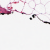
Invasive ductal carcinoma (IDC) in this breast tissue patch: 0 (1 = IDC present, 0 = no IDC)